Question: I'm trying to publish a simple java web service using tomcat. Referring to below screenshot, I have which is service interface and its implementation class.
Also I've created and .
When I right click the project, select and then , I get 404 error message as shown in bottom of screenshot.
The URL which internal browser tries to reach is 'http://localhost:8081/MySqlConnect/' where 'MySqlConnect' is project name. Note that I'm using '8081' as port number.
I also tried 'http://localhost:8081/HelloWorld/hello', but it didn't worked.
I have also provided the code for all files below.
I'm not able to understand where am I going wrong? Any help appreciated.

---
'''
package com.mycompany.service;
import javax.jws.WebService;
@WebService(endpointInterface = "com.mycompany.service.HelloWorld", serviceName = "HelloWorld")
public class HelloWorldImpl implements HelloWorld {
@Override
public String sayGreeting(String name) {
return "Greeting " + name + "!";
}
}
'''
---
'''
<?xml version="1.0" encoding="UTF-8"?>
<!DOCTYPE web-app PUBLIC "-//Sun Microsystems,
Inc.//DTD Web Application 2.3//EN"
"http://java.sun.com/j2ee/dtds/web-app_2_3.dtd">
<web-app>
<listener>
<listener-class>
com.sun.xml.ws.transport.http.servlet.WSServletContextListener
</listener-class>
</listener>
<servlet>
<servlet-name>hello</servlet-name>
<servlet-class>
com.sun.xml.ws.transport.http.servlet.WSServlet
</servlet-class>
<load-on-startup>1</load-on-startup>
</servlet>
<servlet-mapping>
<servlet-name>hello</servlet-name>
<url-pattern>/hello</url-pattern>
</servlet-mapping>
<session-config>
<session-timeout>120</session-timeout>
</session-config>
</web-app>
'''
---
'''
<?xml version="1.0" encoding="UTF-8"?>
<endpoints xmlns="http://java.sun.com/xml/ns/jax-ws/ri/runtime"
version="2.0">
<endpoint name="HelloWorld" implementation="com.mycompany.service.HelloWorldImpl"
url-pattern="/hello" />
</endpoints>
'''
---
## Edit 1
'''
INFO: Starting Servlet Engine: Apache Tomcat/7.0.33
com.sun.xml.ws.transport.http.servlet.WSServletContextListener parseAdaptersAndCreateDelegate
SEVERE: WSSERVLET11: failed to parse runtime descriptor: java.lang.NoClassDefFoundError: javax/xml/ws/soap/AddressingFeature$Responses
java.lang.NoClassDefFoundError: javax/xml/ws/soap/AddressingFeature$Responses
Caused by: java.lang.ClassNotFoundException: javax.xml.ws.soap.AddressingFeature$Responses
'''
---
## Edit 2
As suggested <URL>, I downloaded all libraries and place in tomcat lib folder but now I get this error in log:
'''
com.sun.xml.ws.transport.http.servlet.WSServletContextListener parseAdaptersAndCreateDelegate
SEVERE: WSSERVLET11: failed to parse runtime descriptor: java.lang.NoSuchMethodError: com.sun.xml.ws.assembler.TubelineAssemblyController: method <init>()V not found
java.lang.NoSuchMethodError: com.sun.xml.ws.assembler.TubelineAssemblyController: method <init>()V not found
'''
If I add all libraries to project and then try to run it, I get following error:
'''
com.sun.xml.ws.transport.http.servlet.WSServletContextListener parseAdaptersAndCreateDelegate
SEVERE: WSSERVLET11: failed to parse runtime descriptor: com.sun.xml.ws.util.ServiceConfigurationError: com.sun.xml.ws.policy.jaxws.spi.PolicyFeatureConfigurator: Provider com.sun.xml.ws.transport.tcp.policy.TCPTransportFeatureConfigurator is specified in jar:file:/C:/Apache-Tomcat-7/lib/webservices-rt-2.1-b16.jar!/META-INF/services/com.sun.xml.ws.policy.jaxws.spi.PolicyFeatureConfiguratorbut could not be instantiated: java.lang.ClassCastException
com.sun.xml.ws.util.ServiceConfigurationError: com.sun.xml.ws.policy.jaxws.spi.PolicyFeatureConfigurator: Provider com.sun.xml.ws.transport.tcp.policy.TCPTransportFeatureConfigurator is specified in jar:file:/C:/Apache-Tomcat-7/lib/webservices-rt-2.1-b16.jar!/META-INF/services/com.sun.xml.ws.policy.jaxws.spi.PolicyFeatureConfiguratorbut could not be instantiated: java.lang.ClassCastException
'''
Note this:
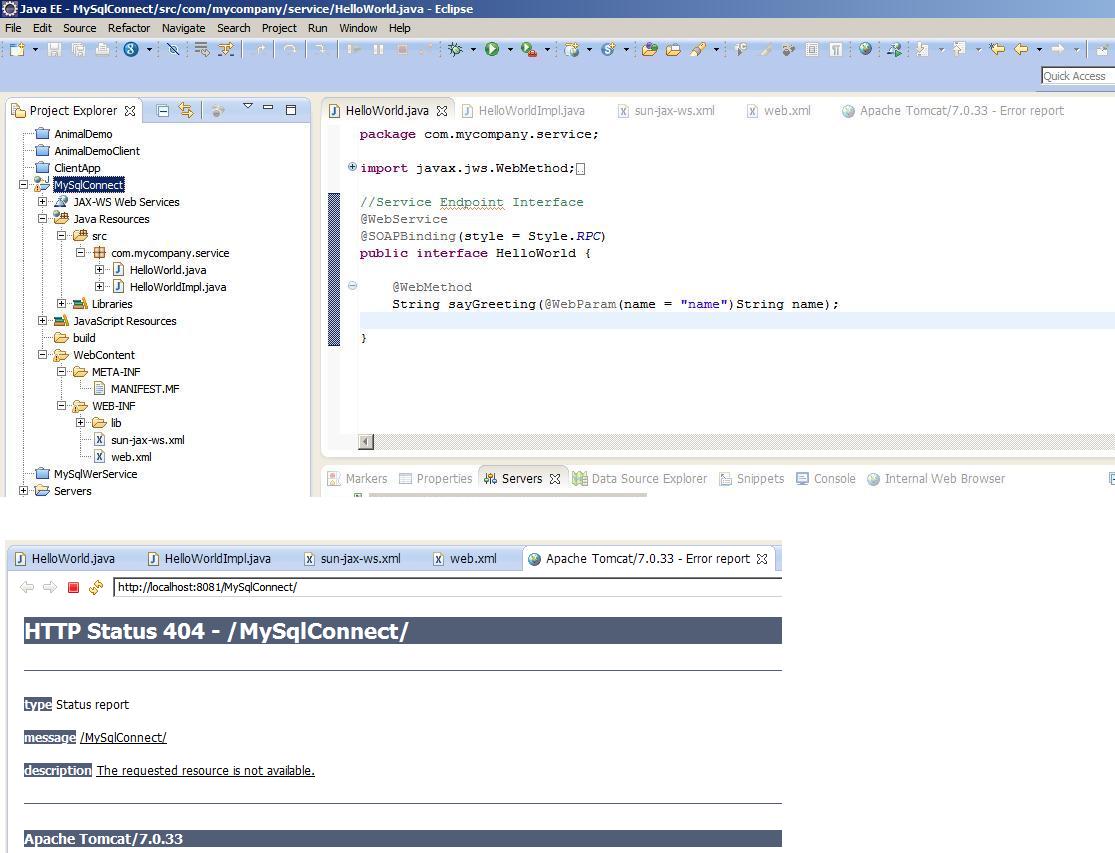
Answer: The correct url is 'http://localhost:8081/MySqlConnect/hello' as is the name of your context and the web service url.
Also its a webservice so to access it properly you can make a SOAP call.
But the root cause is your web application is not starting due to unable to find class 'javax.xml.ws.soap.AddressingFeature$Responses'.
Have you added right dependencies? Search in those dependencies if this class exists. 'Response' is a class of 'AddressingFeature'.